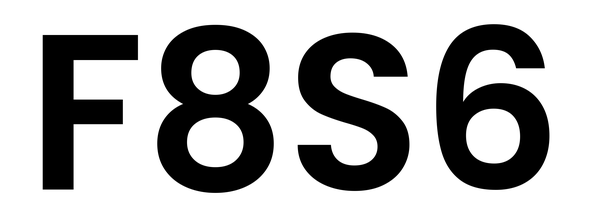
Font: Poppins-SemiBold